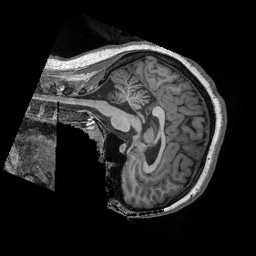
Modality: T1w
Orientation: sagittal
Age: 21
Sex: female
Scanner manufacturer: siemens
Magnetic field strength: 3 T
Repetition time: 2.3 s
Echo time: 0.00308 s